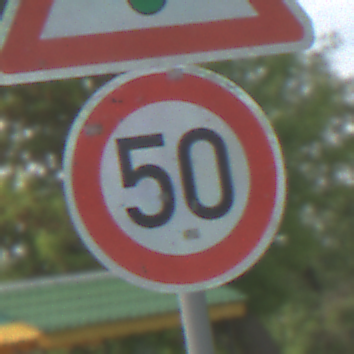
Verkehrszeichen: Geschwindigkeit50
Zusatzzeichen oben: Lichtzeichenanlage
Umgebung: Outdoor, Nature
Tageszeit: MorningAfternoon
Wetter: PartlyCloudy
Licht: Natural
Jahreszeit: NotSpecified
Kontrast: HighContrast